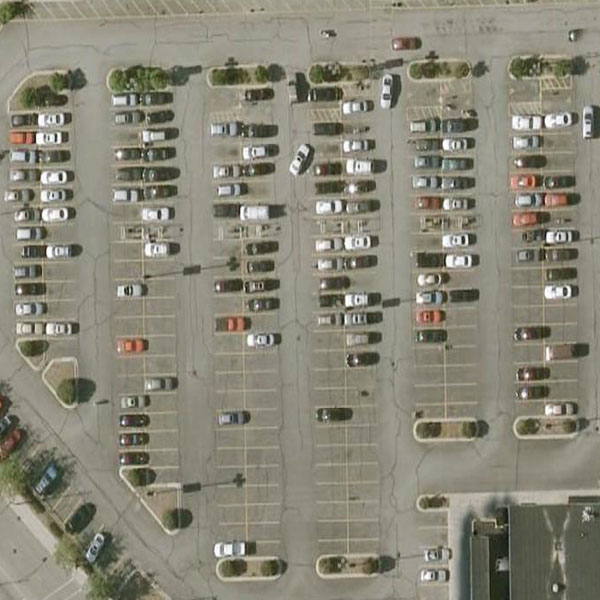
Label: Parking